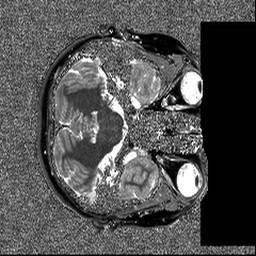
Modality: T1map
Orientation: axial
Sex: female